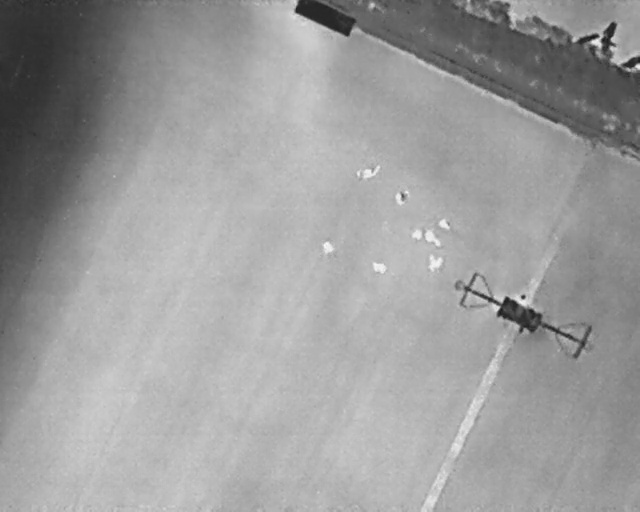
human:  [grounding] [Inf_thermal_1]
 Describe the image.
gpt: In the satellite image, there is  <ref>2 large person </ref> <box>[[56, 30, 58, 36, 164], [66, 49, 69, 53, 2]]</box> located at center,  <ref>5 medium person </ref> <box>[[61, 37, 64, 39, 2], [50, 46, 52, 49, 2], [58, 50, 60, 54, 16], [63, 44, 66, 46, 2], [66, 45, 69, 47, 132]]</box> located at center,  <ref>1 small person </ref> <box>[[68, 42, 70, 45, 43]]</box> located at center.